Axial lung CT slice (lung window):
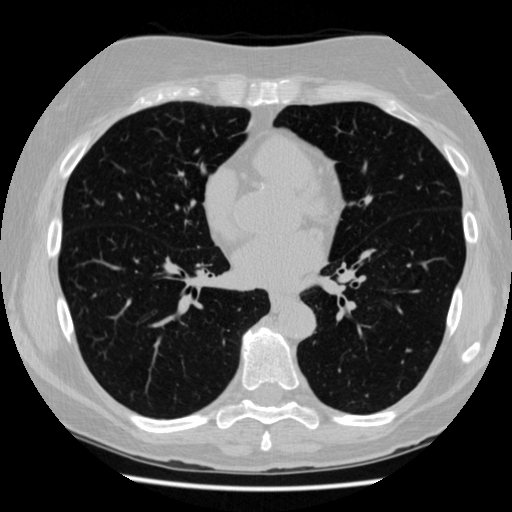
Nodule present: no